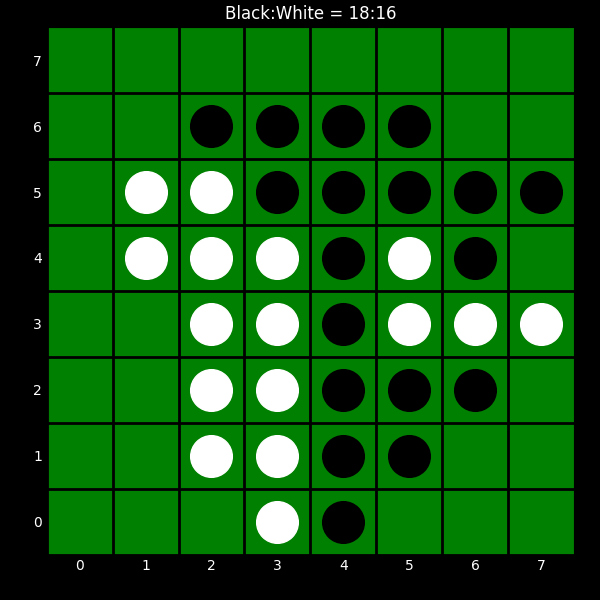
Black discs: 18
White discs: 16